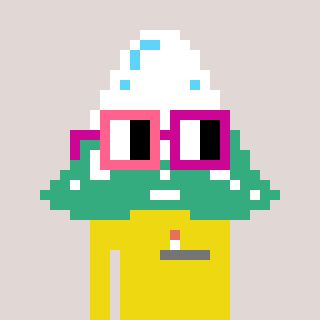
a pixel art character with square pink and red glasses, a snowy mountain-shaped head and a yellow-colored body on a warm background